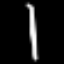
Label: line